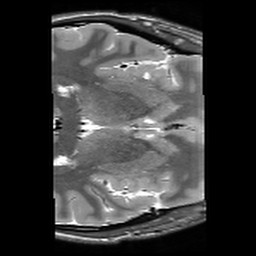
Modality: T2w
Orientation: axial
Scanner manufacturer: siemens
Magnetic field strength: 3 T
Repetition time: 10.64 s
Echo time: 0.05 s